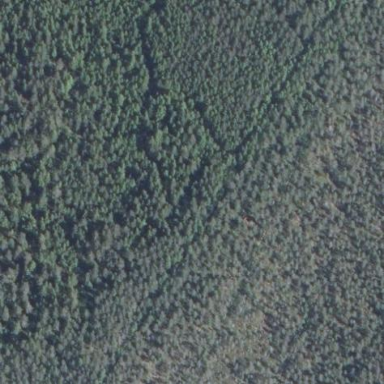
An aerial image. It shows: Woodland with needle-leaved trees.